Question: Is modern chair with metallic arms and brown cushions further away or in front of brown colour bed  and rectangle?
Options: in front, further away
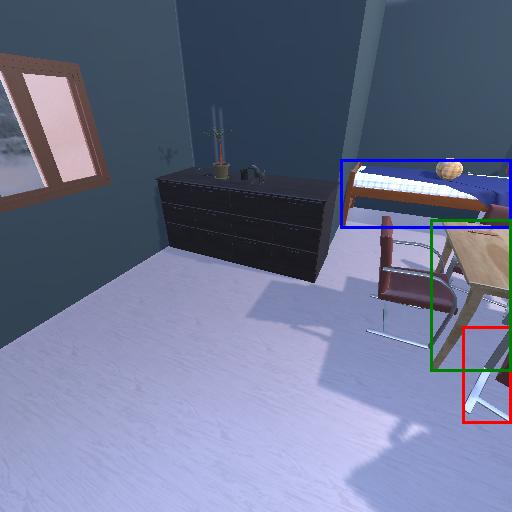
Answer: in front